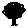
Label: tree